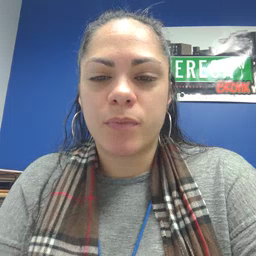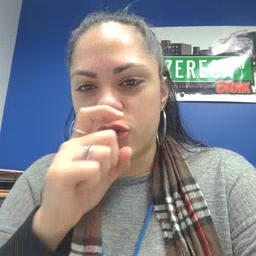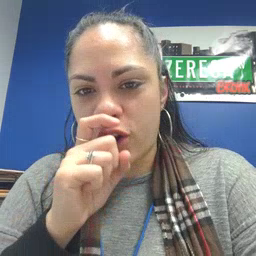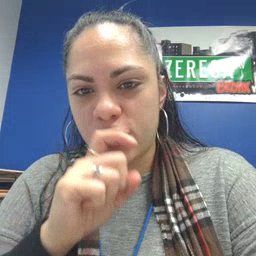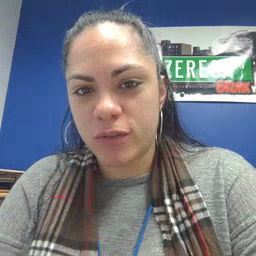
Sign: doll